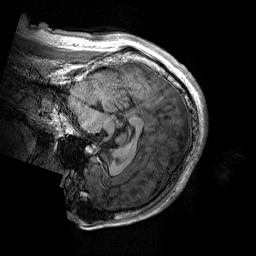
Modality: T1w
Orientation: sagittal
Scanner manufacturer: siemens
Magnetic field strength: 3 T
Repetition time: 2.2 s
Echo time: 0.00244 s